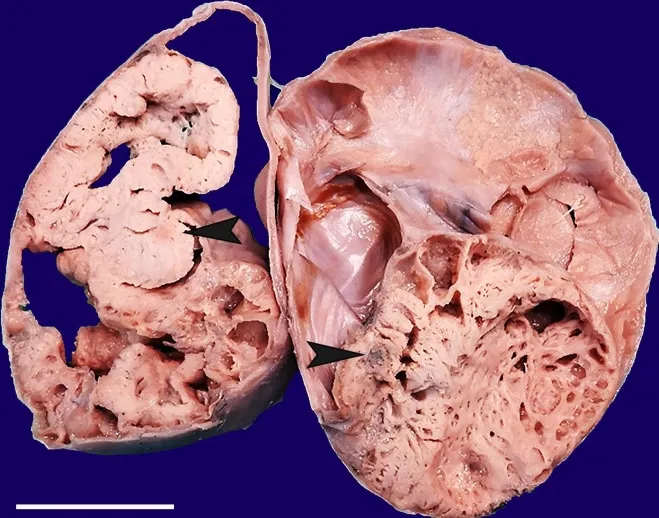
Gross view of the cut surface of the tumor with cystic and greyish-white solid area(arrowheads) that represent teratomatous component in microscopy.
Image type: pathology (immunostaining)